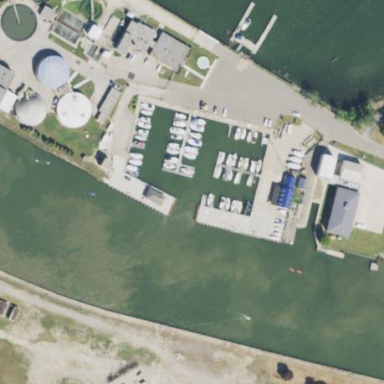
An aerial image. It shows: Dock located along the waterway.